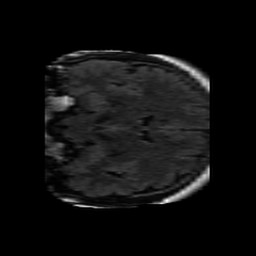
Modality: FLAIR
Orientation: coronal
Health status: ill
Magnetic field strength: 3 T